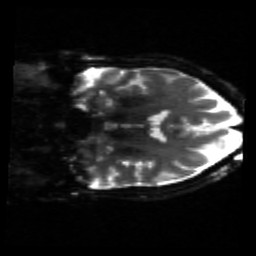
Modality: sbref
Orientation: coronal
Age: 59
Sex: male
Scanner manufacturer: siemens
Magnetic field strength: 3 T
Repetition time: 4.71 s
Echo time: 0.0906 s